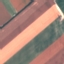
Label: AnnualCrop